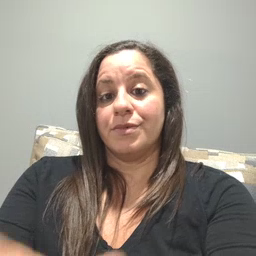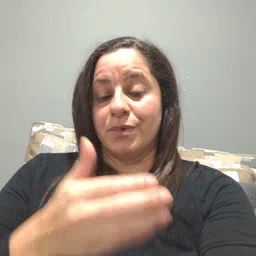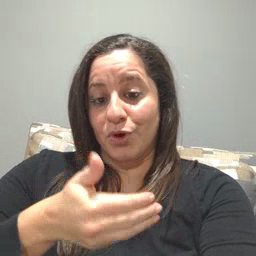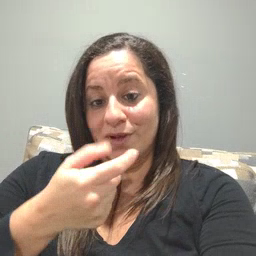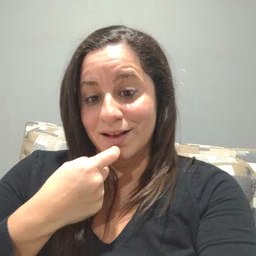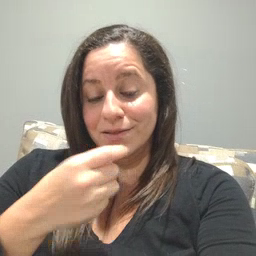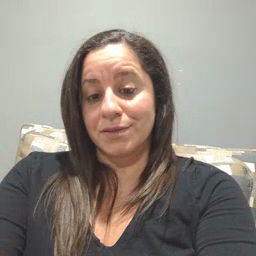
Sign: glasswindow